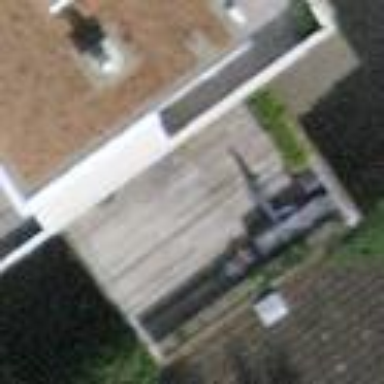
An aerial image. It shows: Balcony as part of building.